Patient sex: M
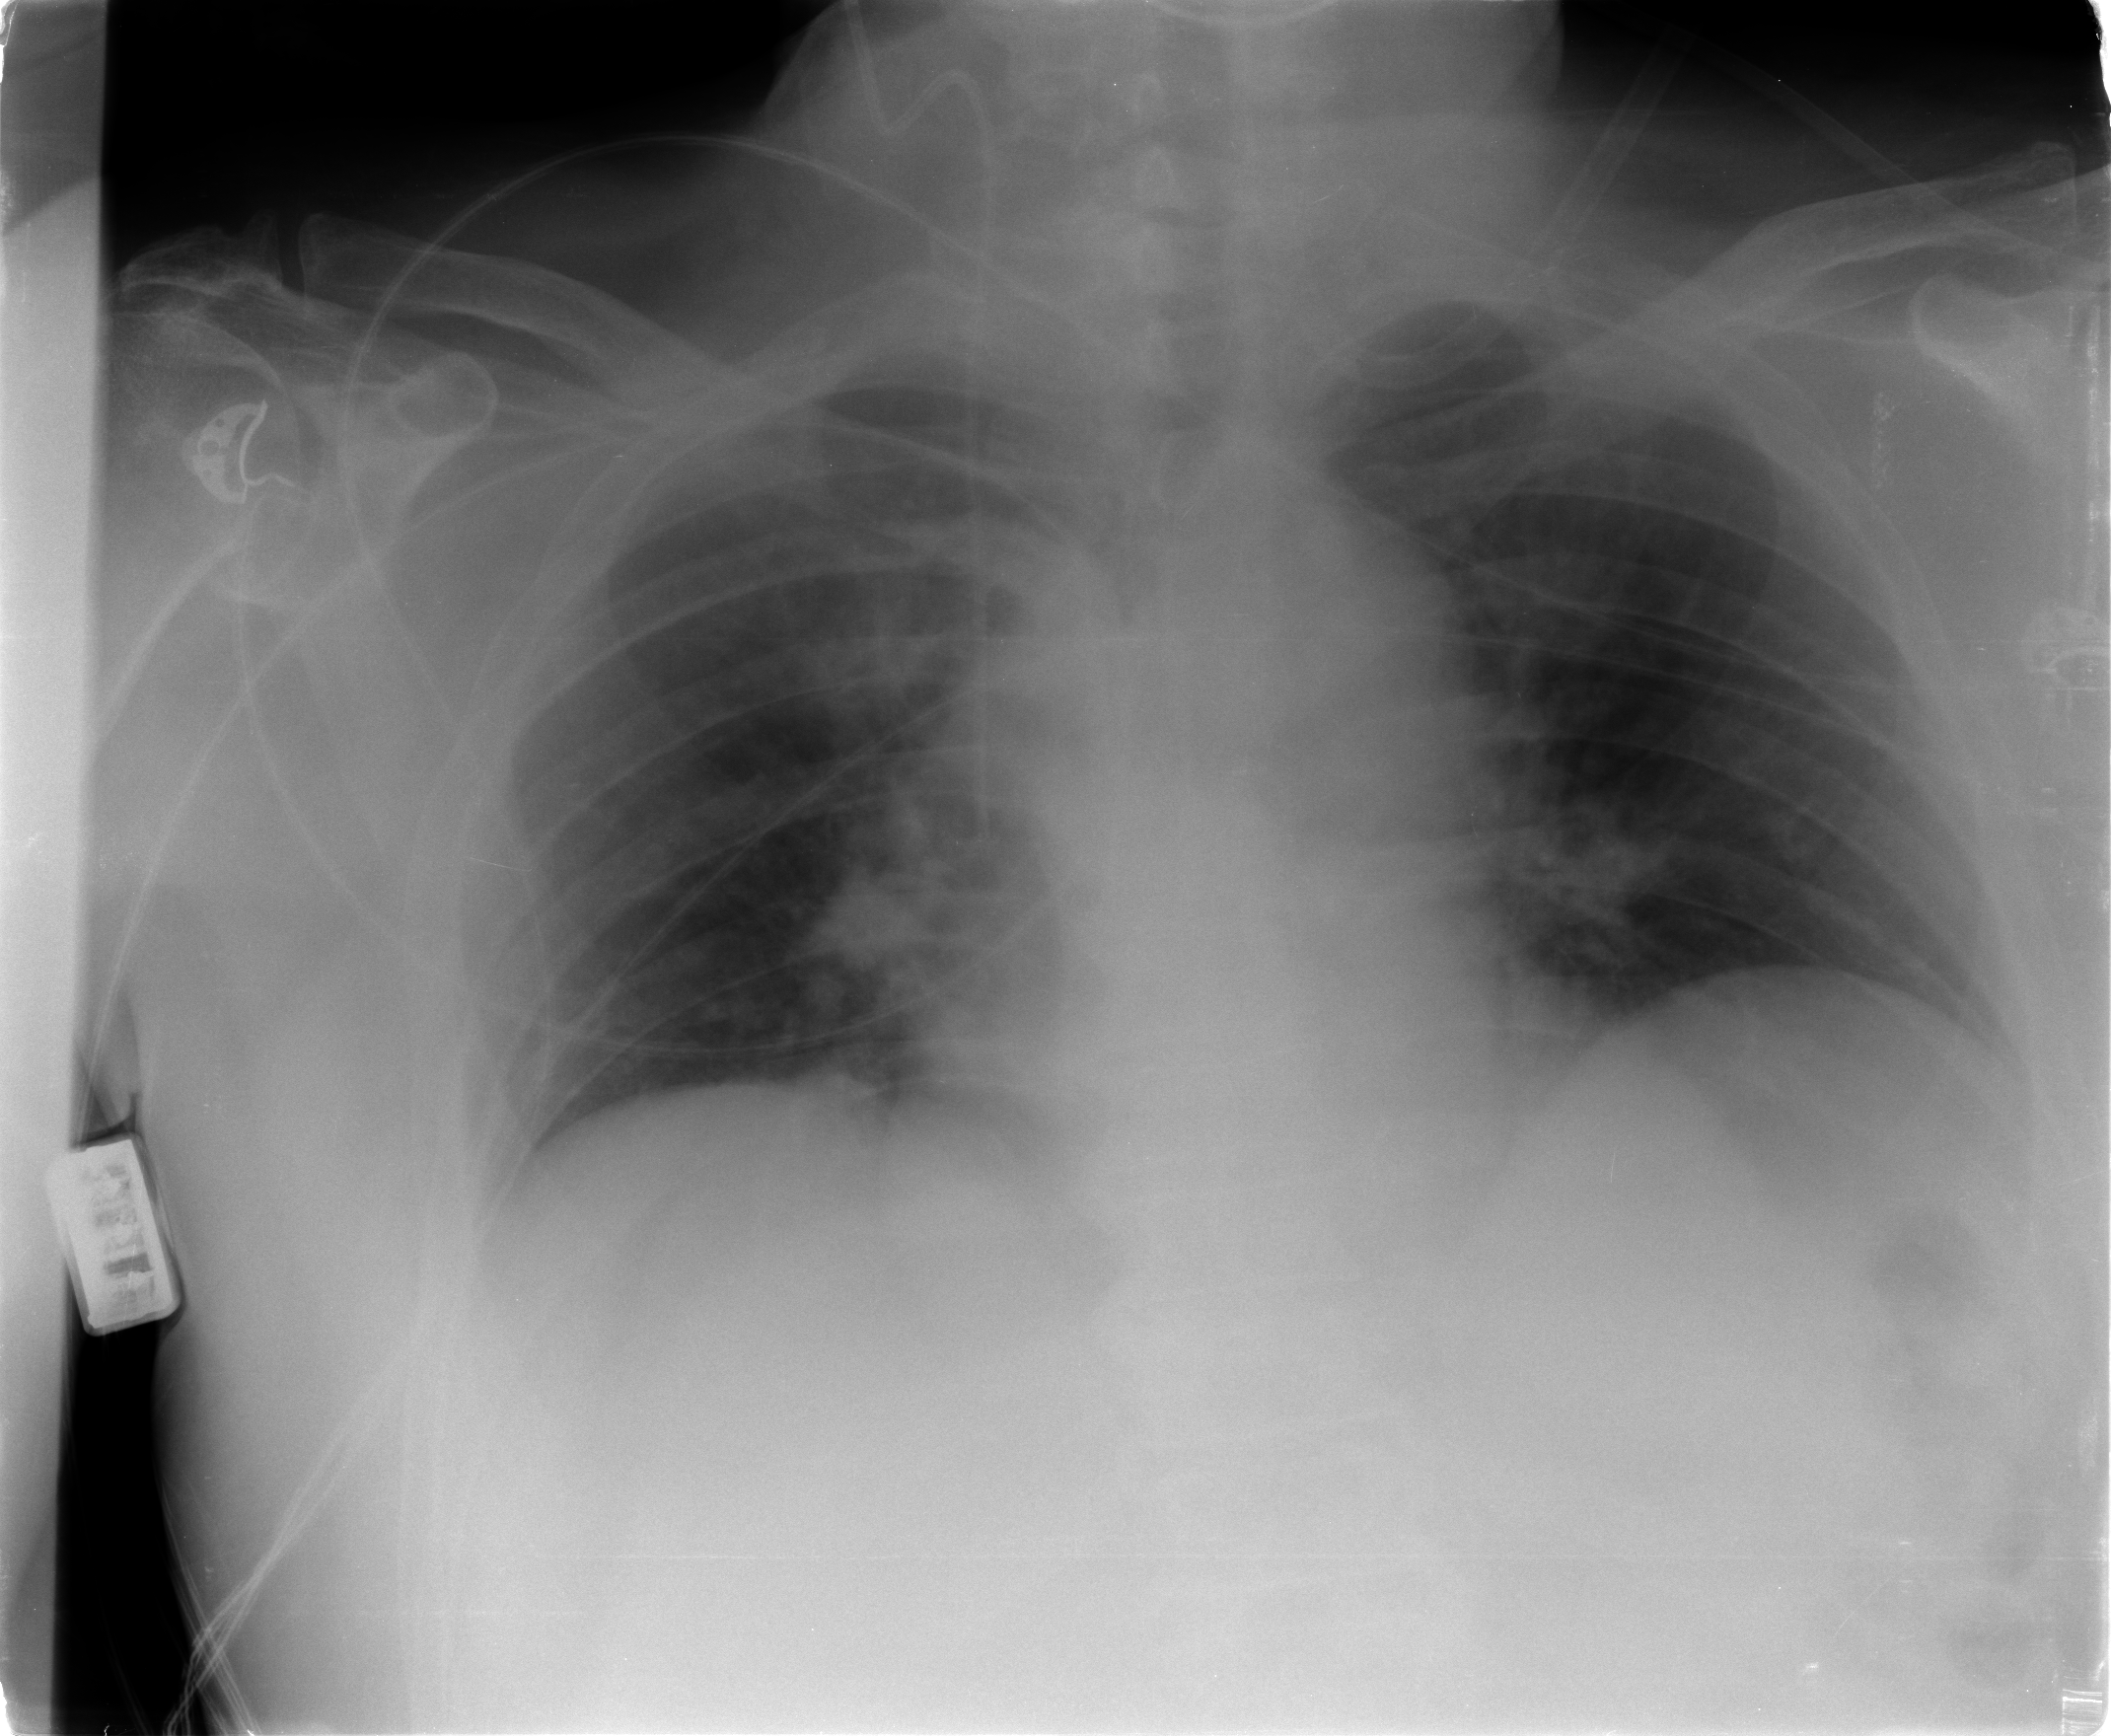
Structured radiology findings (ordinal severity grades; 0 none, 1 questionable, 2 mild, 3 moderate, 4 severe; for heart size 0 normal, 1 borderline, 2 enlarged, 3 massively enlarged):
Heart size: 1
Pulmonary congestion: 2
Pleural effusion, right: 0
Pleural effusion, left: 0
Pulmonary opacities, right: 0
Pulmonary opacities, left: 0
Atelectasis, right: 0
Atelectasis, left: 0